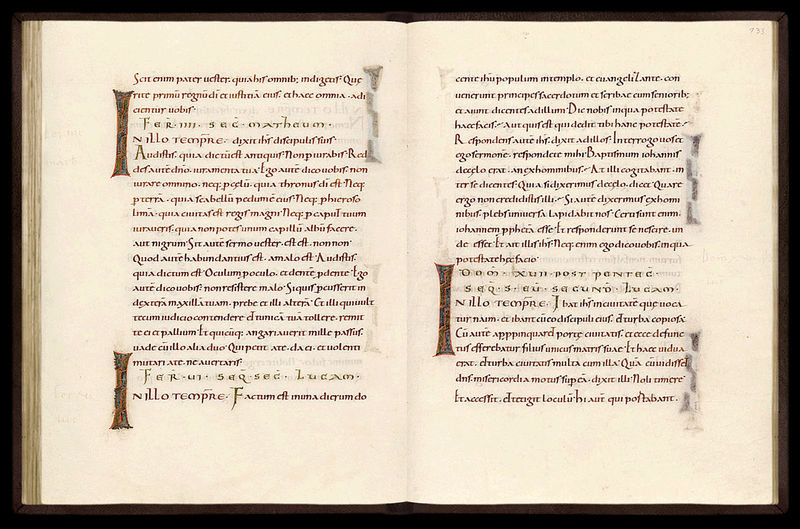
Titel: Egbert- Codex (Codex Egberti)
Institution: Trier, Stadtbibliothek/Stadtarchiv
Schlagwörter: schwarz, rot, alt, bibel, schrift, foto, buch, kloster, initialen, seite, text, buchstabe, buchstaben, initiale, pergament, seiten, griechisch, mittelalter, absätze, zeilen, absatz, aufgeschlagen, knick, lettern, handschrift, latein, lateinisch, evangelium, inkunabel, matthäus, kalligrafie, kaligrafie, manuskript, latei, i, lucam, metheum, inillo, inillo tempre, waldabsätze